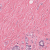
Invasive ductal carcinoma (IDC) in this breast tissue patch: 0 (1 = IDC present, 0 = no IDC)